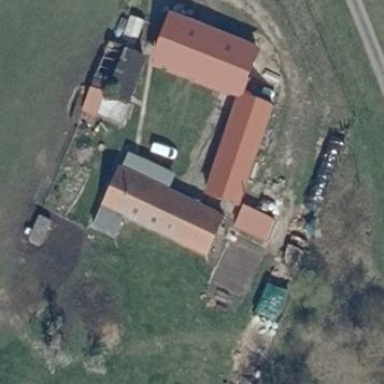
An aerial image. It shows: Farmyard area.